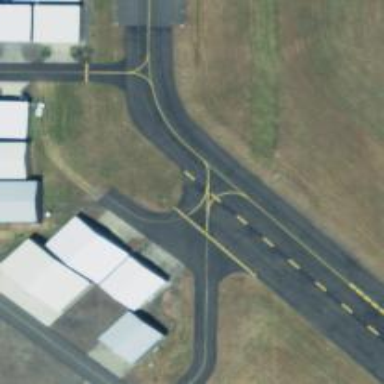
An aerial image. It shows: Image of taxiway at airport.